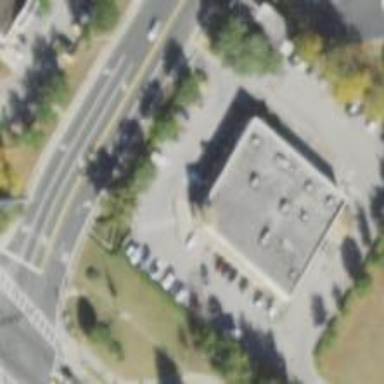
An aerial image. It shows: Building.